Question: I want to move my button at top-right position on my activity.
In my layout, the button is on top-right position, but when I start activity it appears in center vertically.
Here's my layout code:
'''
<RelativeLayout
xmlns:android="http://schemas.android.com/apk/res/android"
xmlns:tools="http://schemas.android.com/tools"
android:layout_width="match_parent"
android:layout_height="match_parent"
android:paddingBottom="@dimen/activity_vertical_margin"
android:paddingLeft="@dimen/activity_horizontal_margin"
android:paddingRight="@dimen/activity_horizontal_margin"
android:paddingTop="@dimen/activity_vertical_margin"
tools:context=".MainClass" >
<Button
android:id="@+id/button1"
android:layout_width="wrap_content"
android:layout_height="wrap_content"
android:layout_alignParentRight="true"
android:layout_alignParentTop="true"
android:text="UL" />
</RelativeLayout>
'''
Here's my styles.xml code:
'''
<resources>
<style name="AppBaseTheme" parent="android:Theme.Light">
</style>
<style name="AppTheme" parent="AppBaseTheme">
</style>
<style name="Theme.Transparent" parent="android:Theme">
<item name="android:windowIsTranslucent">true</item>
<item name="android:windowBackground">@android:color/transparent</item>
<item name="android:windowContentOverlay">@null</item>
<item name="android:windowNoTitle">true</item>
<item name="android:windowIsFloating">true</item>
<item name="android:backgroundDimEnabled">false</item>
</style>
</resources>
'''
And finally here's my Activity code:
'''
package com.test.app;
import android.os.*;
import android.view.*;
import android.app.*;
public class MainClass extends Activity {
@Override
protected void onCreate(Bundle savedInstanceState) {
super.onCreate(savedInstanceState);
getWindow().addFlags(WindowManager.LayoutParams.FLAG_SHOW_WHEN_LOCKED);
getWindow().addFlags(WindowManager.LayoutParams.FLAG_DISMISS_KEYGUARD);
getWindow().addFlags(WindowManager.LayoutParams.FLAG_NOT_TOUCH_MODAL);
requestWindowFeature(Window.FEATURE_NO_TITLE);
setContentView(R.layout.main_layout);
}
}
'''
screenshot:

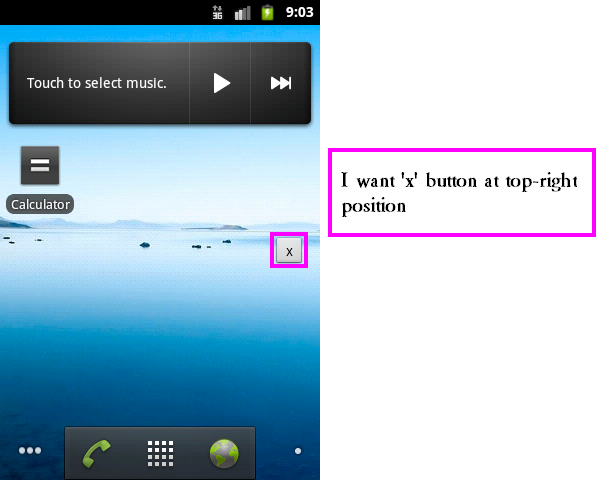
Answer: I tried your code only and the button is appearing on top right.
'''
<RelativeLayout xmlns:android="http://schemas.android.com/apk/res/android"
xmlns:tools="http://schemas.android.com/tools"
android:layout_width="match_parent"
android:layout_height="match_parent"
android:paddingBottom="@dimen/activity_vertical_margin"
android:paddingLeft="@dimen/activity_horizontal_margin"
android:paddingRight="@dimen/activity_horizontal_margin"
android:paddingTop="@dimen/activity_vertical_margin"
tools:context=".MainActivity" >
<TextView
android:layout_width="wrap_content"
android:layout_height="wrap_content"
android:text="@string/hello_world" />
<Button
android:id="@+id/button1"
android:layout_width="wrap_content"
android:layout_height="wrap_content"
android:layout_alignParentRight="true"
android:layout_alignParentTop="true"
android:text="Button" />
'''
Layout is okey.
Make change in style.xml as below.
'''
<resources>
<style name="AppBaseTheme" parent="android:Theme.Light">
</style>
<style name="AppTheme" parent="AppBaseTheme">
</style>
<style name="Theme.Transparent" parent="android:Theme">
<item name="android:windowIsTranslucent">true</item>
<item name="android:windowBackground">@android:color/transparent</item>
<item name="android:windowContentOverlay">@null</item>
<item name="android:windowNoTitle">true</item>
<item name="android:windowIsFloating">false</item>
<item name="android:backgroundDimEnabled">false</item>
</style>
'''